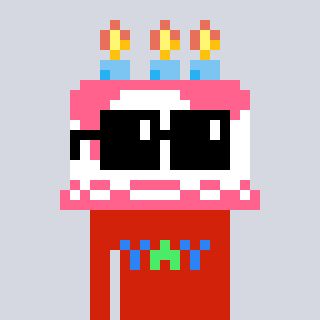
a pixel art character with square black sunglasses, a cake-shaped head and a red-colored body on a cool background